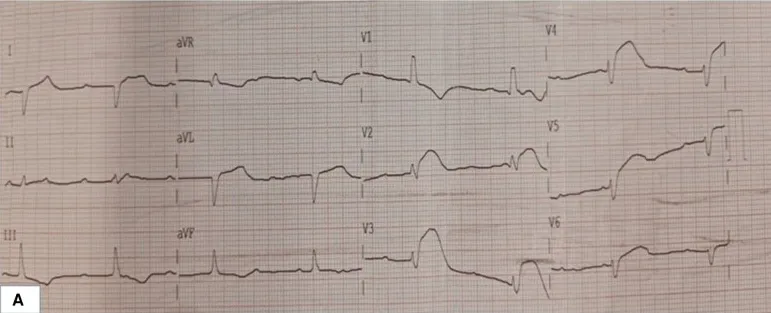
(A) Electrocardiogram of the patient during the rescue.
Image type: electrography (ekg)